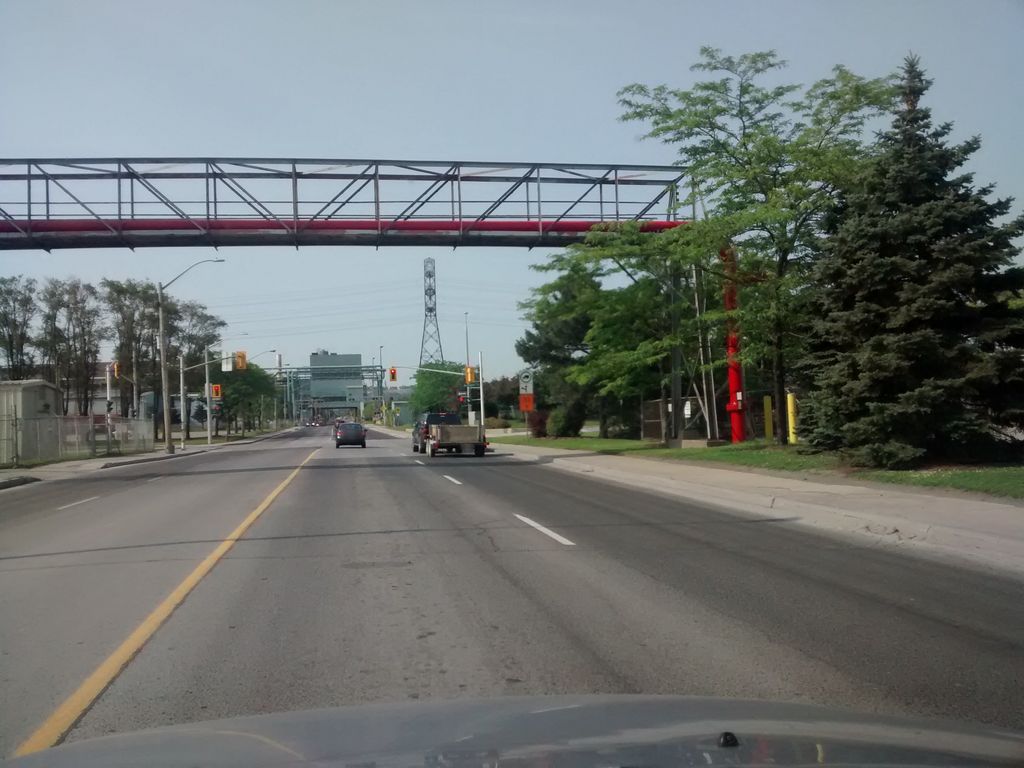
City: hamilton